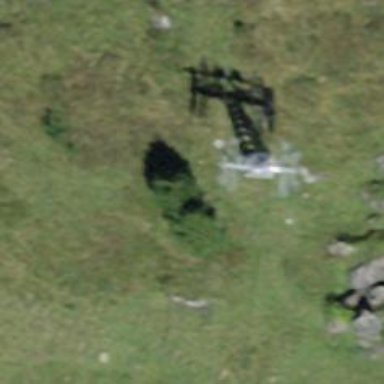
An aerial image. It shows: Pylon used for aerialway.